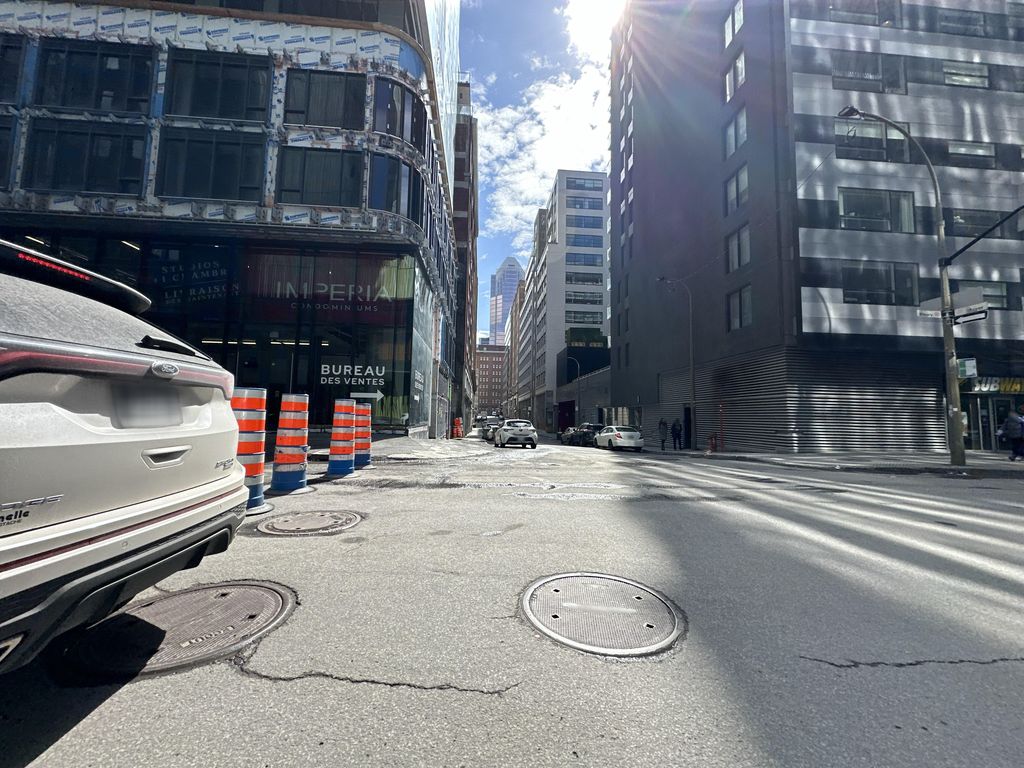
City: montreal